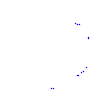
Particle: kaon